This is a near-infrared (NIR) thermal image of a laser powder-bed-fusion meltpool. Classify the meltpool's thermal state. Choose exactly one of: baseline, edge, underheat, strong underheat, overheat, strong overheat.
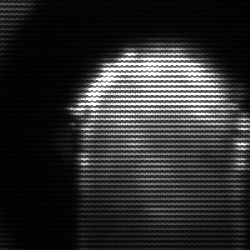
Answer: baseline